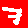
Digit: 7